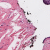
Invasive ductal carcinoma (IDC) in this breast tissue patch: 0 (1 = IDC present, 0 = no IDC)